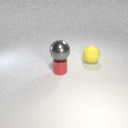
small red metal cylinder below large gray metal sphere